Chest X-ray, AP view. Patient: 48 years old, sex M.
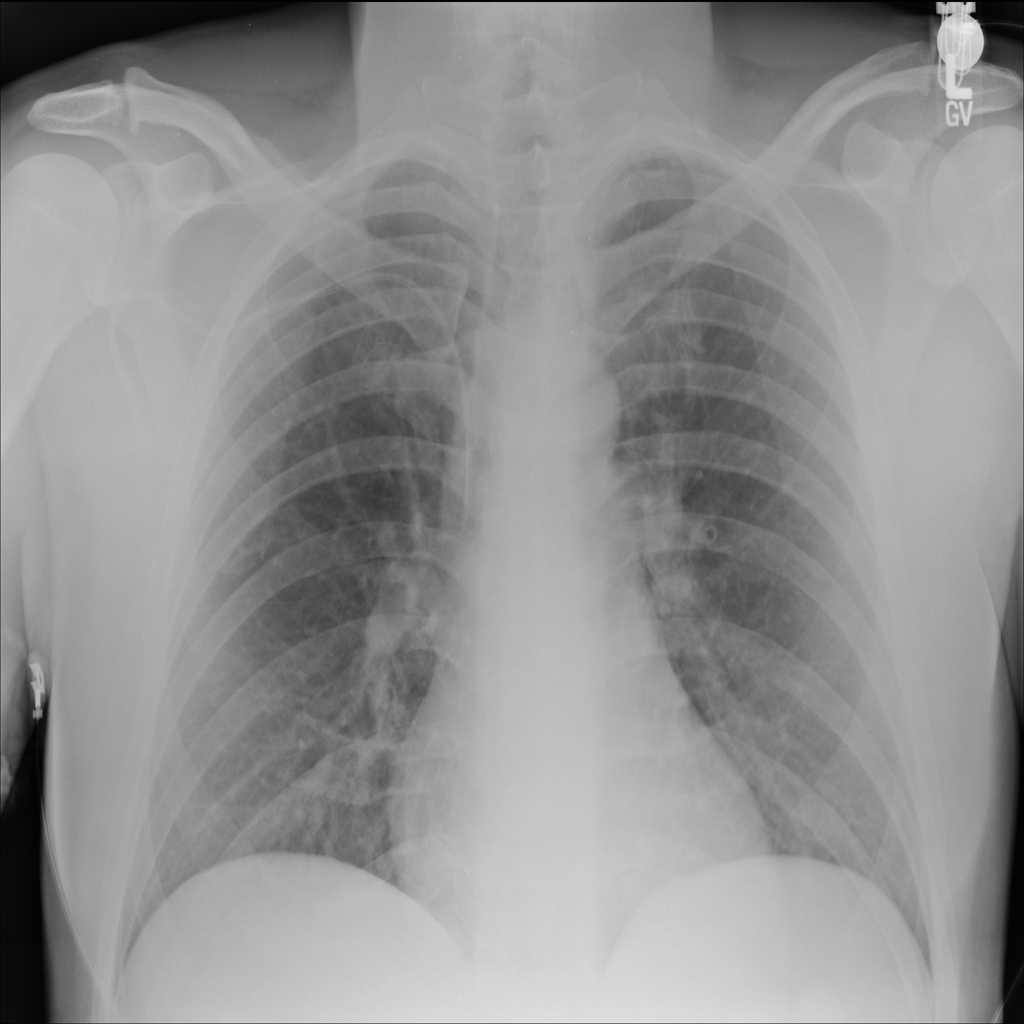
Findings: No Finding